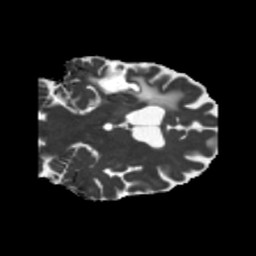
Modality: MD
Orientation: coronal
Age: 56
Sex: male
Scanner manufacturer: siemens
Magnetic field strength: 3 T
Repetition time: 5.25 s
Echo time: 0.08 s